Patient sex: F
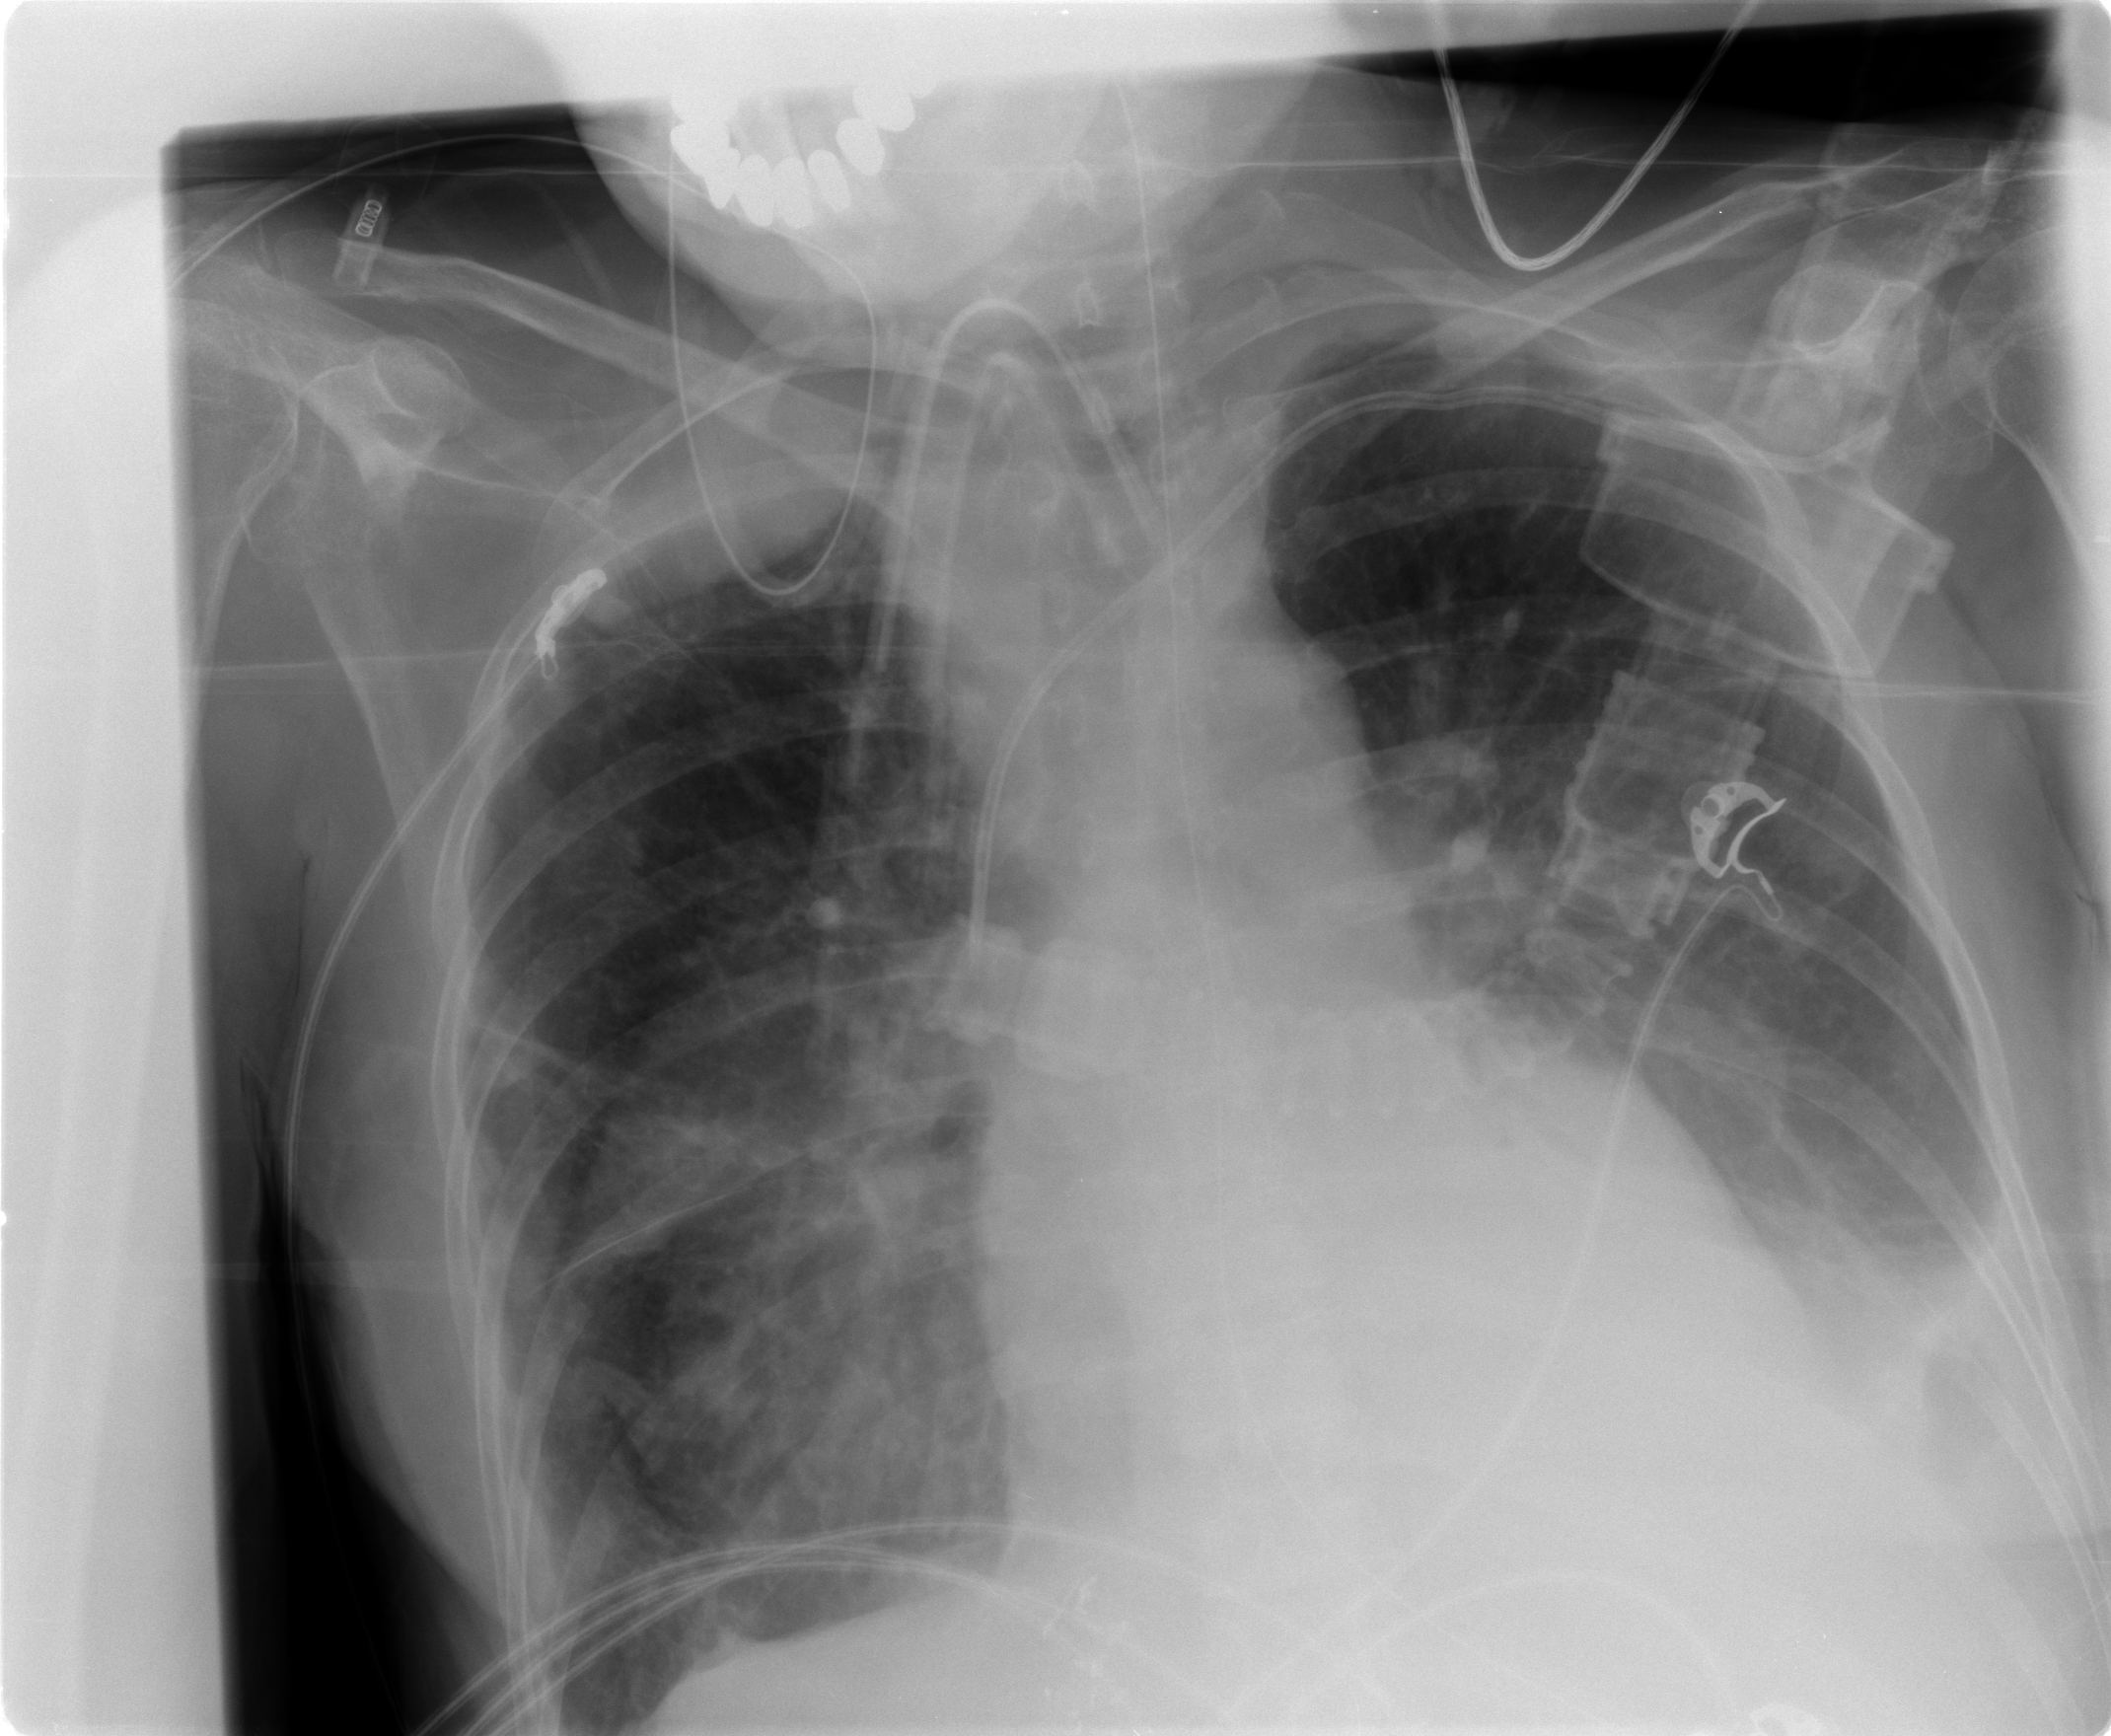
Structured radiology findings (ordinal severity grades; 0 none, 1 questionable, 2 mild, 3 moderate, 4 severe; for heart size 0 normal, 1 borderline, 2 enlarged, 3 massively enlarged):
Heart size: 0
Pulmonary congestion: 2
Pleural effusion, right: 2
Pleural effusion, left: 2
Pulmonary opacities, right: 2
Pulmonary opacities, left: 0
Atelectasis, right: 2
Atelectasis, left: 2